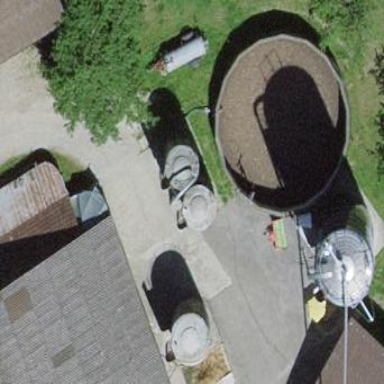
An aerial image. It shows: Slurry tank building.